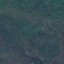
Land use / land cover: Forest